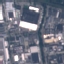
Land use / land cover class: Industrial